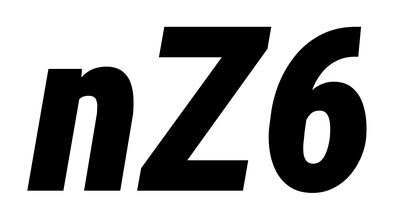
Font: Roboto-Italic_Condensed_Black_Italic